Question: I am new to html, so please try to understand if i am making any silly mistake.
I am trying to create a login window like face book. i have created a login window which looks like following:

Here i have taken a table of 2 rows first row renders 2 text boxes and a login button. second consists of 'remember me' and 'forgor password' link.
Problem is that i want 2nd row of height 12px and text "remember me " to be shown in exact center of check box not as its looking a bit down in above image.
I have written some temporary inline cssto check out look:
following is my code for this section:
'''
<table style="float:left;margin-top:1%">
<tbody>
<tr>
<td style="padding-right: 0px;background:blue;">
<div class="uiStickyPlaceholderInput uiStickyPlaceholderEmptyInput">
<input type="text" style=" width:110px;text-align:center;"class="inputtext _5aju" id="email" name="email" placeholder="E-mail" tabindex="1" value="" aria-label="Email or Phone">
</div>
</td>
<td style="padding-right: 0px;background:red">
<div class="uiStickyPlaceholderInput">
<input type="password" style=" width:105px;text-align:center;float:right;" class="inputtext _5aju" id="pass" name="pass" placeholder="Password" tabindex="2" value="" aria-label="Password">
</div>
</td>
<td >
<button value="1" class="_42ft _42fu _5ajv selected _42g- btn btn-primary btn-small" id="loginbutton" tabindex="4" type="submit">Log In</button>
</td>
</tr>
<tr height="12" style="background:pink;">
<td height="10">
<span class="_5ajw">
<div>
<label class="_5bb4">
<input id="persist_box" style="height:10px;background:yellow" type="checkbox" name="persistent" value="1" tabindex="3">
<span style="font-size:10px;margin-top:-5px;background:yellow">Remember me</span>
</label>
<input type="hidden" name="default_persistent" value="0">
</div>
</span>
</td>
<td style="margin-top:-1%;">
<a class="_5ajx" rel="nofollow" href="https://www.google.com"
style="font-size:10px;paddig-left:2px;margin-top:-1%;background:yellow;">Forgot your password?</a>
</td>
</tr>
</tbody>
</table>
'''
So,please can any one tell me how to adjust css to achive above mentioned.
thanks in advance. . .
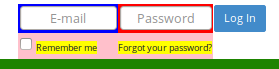
Answer: Try vertical-align:middle on the span containing the Remember me text.
On a side note, I would advice you to avoid tables for this kind of layout and achieve the same layout using divs.